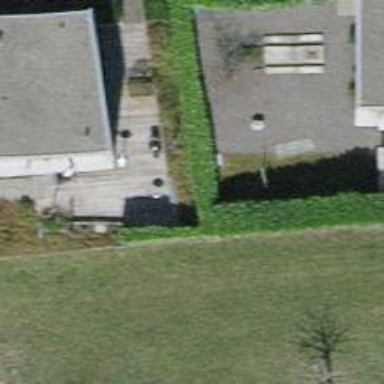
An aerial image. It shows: Hedge barrier.